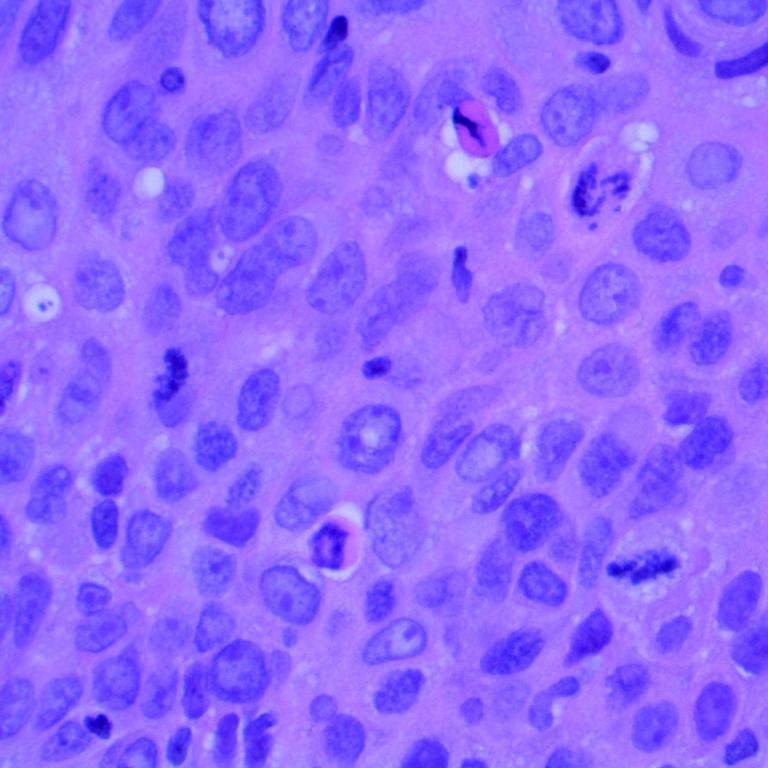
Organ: lung
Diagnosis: squamous carcinomas